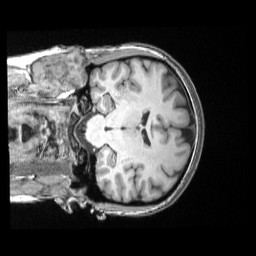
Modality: T1w
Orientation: coronal
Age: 27
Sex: female
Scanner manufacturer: siemens
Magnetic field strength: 3 T
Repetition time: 2 s
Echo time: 0.00339 s